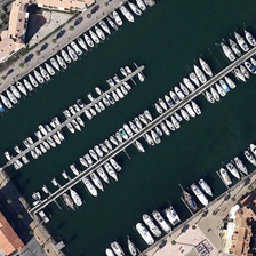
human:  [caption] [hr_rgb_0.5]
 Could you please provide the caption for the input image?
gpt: There's a row of yellow-covered houses by the pier.

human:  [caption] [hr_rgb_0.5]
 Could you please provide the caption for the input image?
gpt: There is a row of yellow roofs.

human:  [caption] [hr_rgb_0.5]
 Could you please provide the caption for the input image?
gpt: A yellow roof is lined up beside the pier.

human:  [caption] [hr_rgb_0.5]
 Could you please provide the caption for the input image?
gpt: There is a row of houses with yellow roofs beside the wharf.

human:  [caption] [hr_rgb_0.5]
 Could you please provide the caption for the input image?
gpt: There's a line of yellow houses next to the pier.